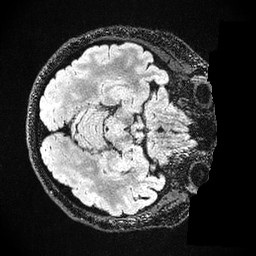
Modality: FLAIR
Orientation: axial
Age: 37
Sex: female
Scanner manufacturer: ge
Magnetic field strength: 3 T
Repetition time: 4.802 s
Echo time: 0.1172 s